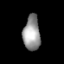
Tissue: lung
Cell type: Endothelial cells
Senescence score: 0.6282
Nuclear area (px): 578
Mean DAPI intensity: 151.367